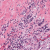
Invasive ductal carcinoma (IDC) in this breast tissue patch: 1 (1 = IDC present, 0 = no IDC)